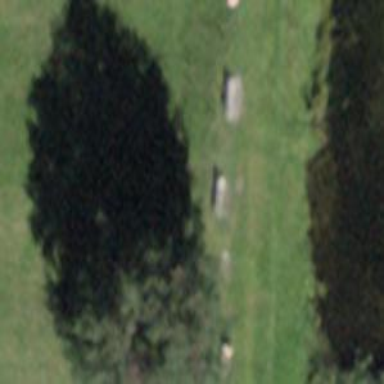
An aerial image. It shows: Bench.